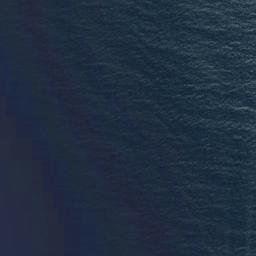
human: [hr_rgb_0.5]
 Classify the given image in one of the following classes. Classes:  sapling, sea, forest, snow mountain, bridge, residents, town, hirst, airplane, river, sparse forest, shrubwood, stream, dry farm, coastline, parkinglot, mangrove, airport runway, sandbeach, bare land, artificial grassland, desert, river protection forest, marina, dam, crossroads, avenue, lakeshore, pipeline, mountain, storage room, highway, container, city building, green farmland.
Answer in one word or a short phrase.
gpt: sea